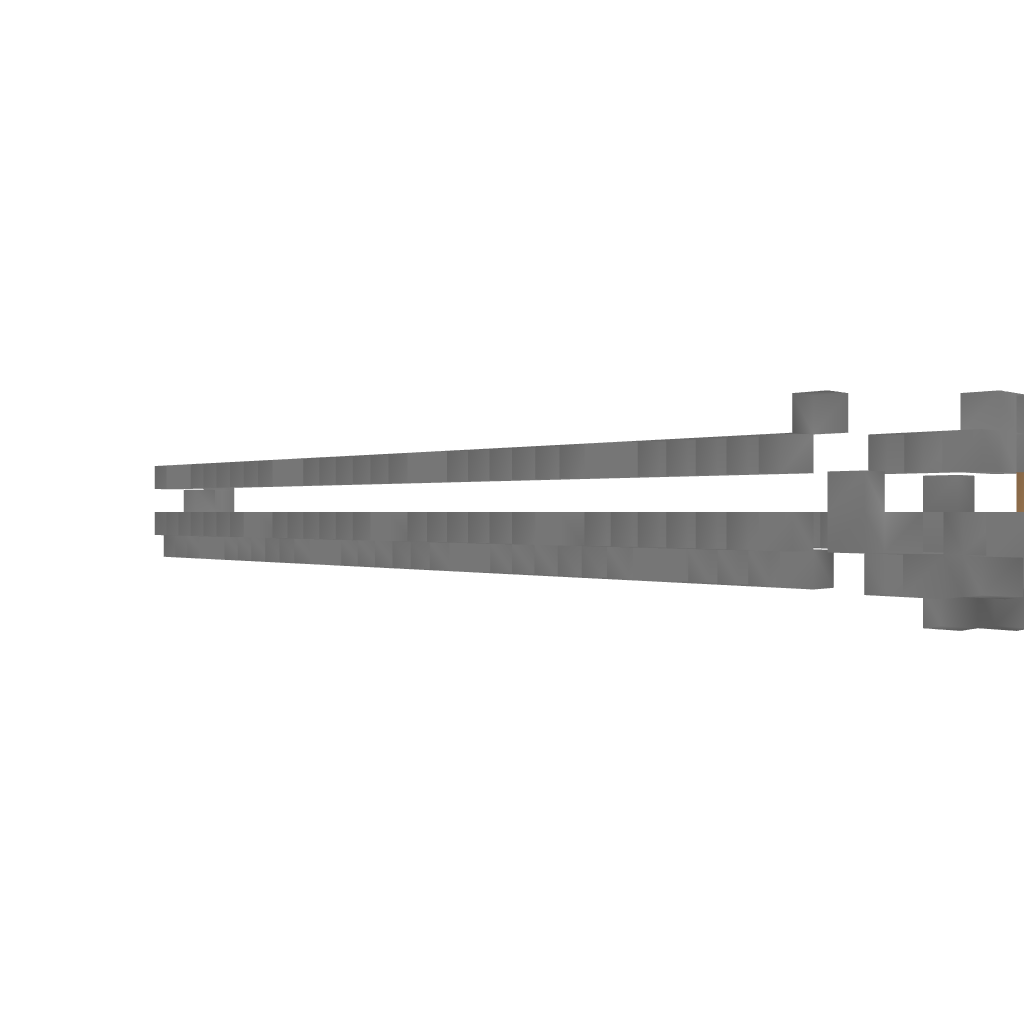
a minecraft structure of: Automatic Boiler bad low quality